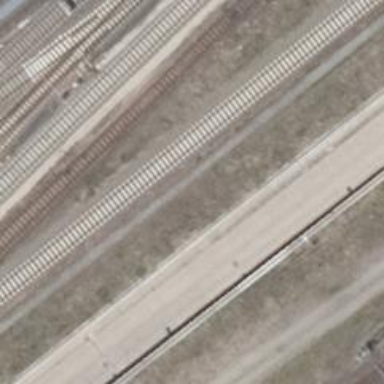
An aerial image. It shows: Rail yard with electrified contact lines for the trains.